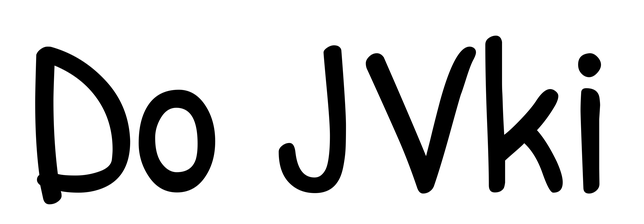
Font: PatrickHand-Regular